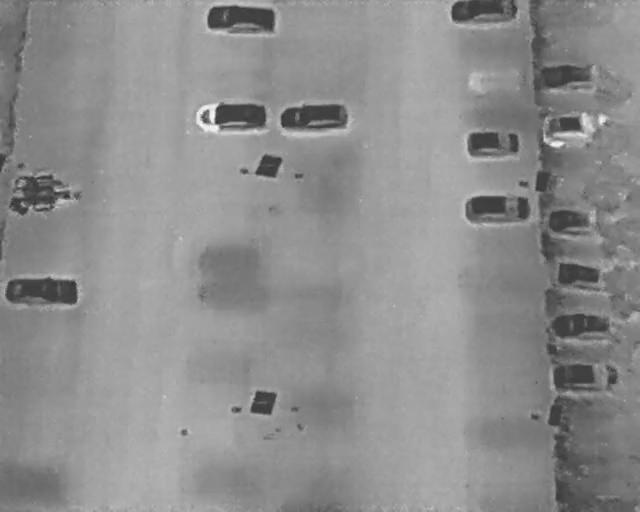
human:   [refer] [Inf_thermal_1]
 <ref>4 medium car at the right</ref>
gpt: <box>[[75, 34, 80, 46, 2], [87, 37, 92, 48, 2], [89, 48, 93, 59, 5], [88, 57, 93, 69, 2]]</box>

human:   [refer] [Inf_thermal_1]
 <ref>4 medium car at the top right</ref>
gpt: <box>[[73, -3, 77, 8, 2], [74, 22, 79, 33, 2], [86, 9, 91, 20, 2], [87, 19, 91, 30, 2]]</box>

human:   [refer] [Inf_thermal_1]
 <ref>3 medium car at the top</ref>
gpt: <box>[[33, 15, 38, 29, 178], [46, 15, 51, 29, 178], [35, -2, 40, 11, 2]]</box>

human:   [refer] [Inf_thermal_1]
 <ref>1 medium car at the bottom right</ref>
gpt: <box>[[89, 67, 93, 80, 2]]</box>